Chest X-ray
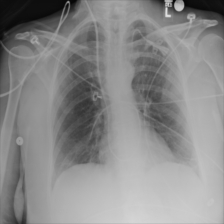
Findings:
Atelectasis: positive
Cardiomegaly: negative
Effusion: negative
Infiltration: negative
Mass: negative
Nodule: negative
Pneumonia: negative
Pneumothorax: negative
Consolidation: negative
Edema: negative
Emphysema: negative
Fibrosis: negative
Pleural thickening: negative
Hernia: negative